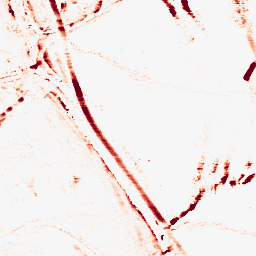
Category: morphological
Decomposition family: morphological_rect
Decomposition parameters: operation: opening
width: 10
height: 3
Upsampling method: edge_directed
Upsampling parameters: scale: 2
Upsampling scale: 2